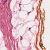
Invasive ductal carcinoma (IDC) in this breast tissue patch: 0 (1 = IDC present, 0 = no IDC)